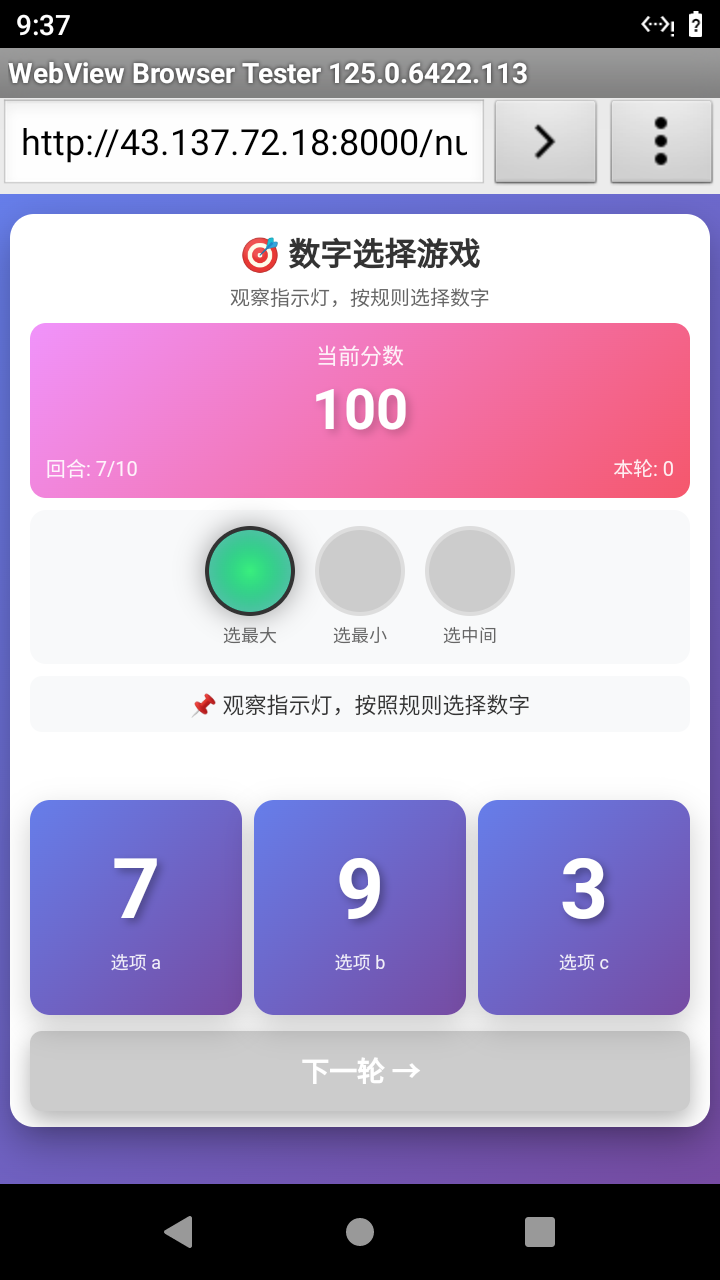

Select the correct number based on the traffic light color.
Answer: 1